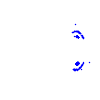
Particle: electron